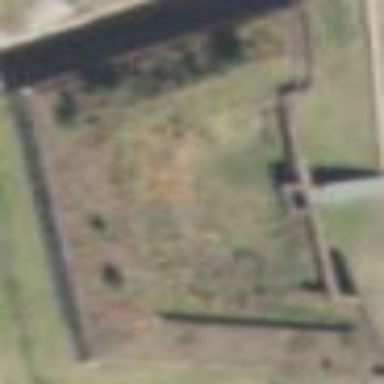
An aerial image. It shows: Historical fort building.